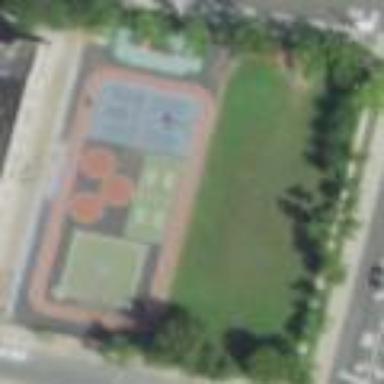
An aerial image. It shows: Recreation ground.